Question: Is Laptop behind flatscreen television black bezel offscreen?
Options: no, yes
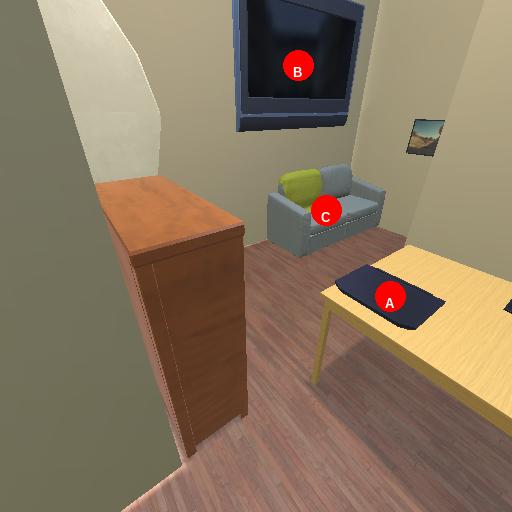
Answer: no